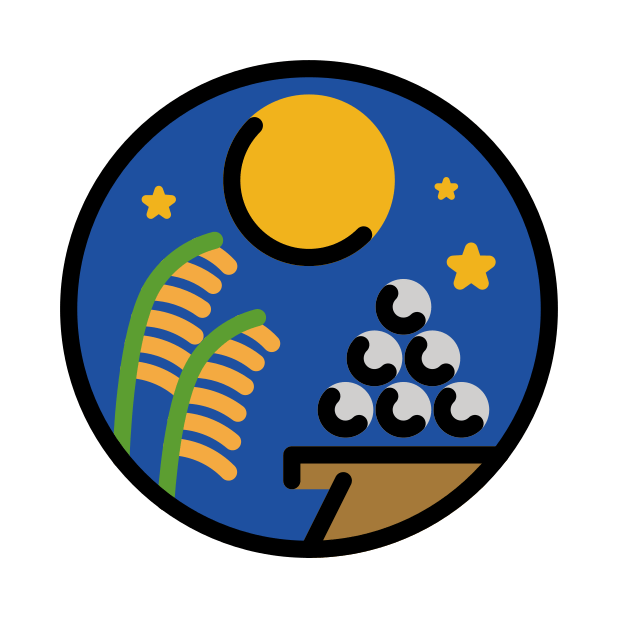
Emoji: 🎑
Name: moon viewing ceremony
Unicode: 0x1f391